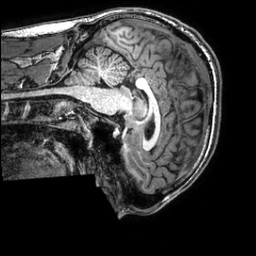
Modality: T1w
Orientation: sagittal
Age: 27
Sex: male
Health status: healthy